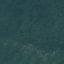
Label: Forest